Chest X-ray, PA view. Patient: 22 years old, sex F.
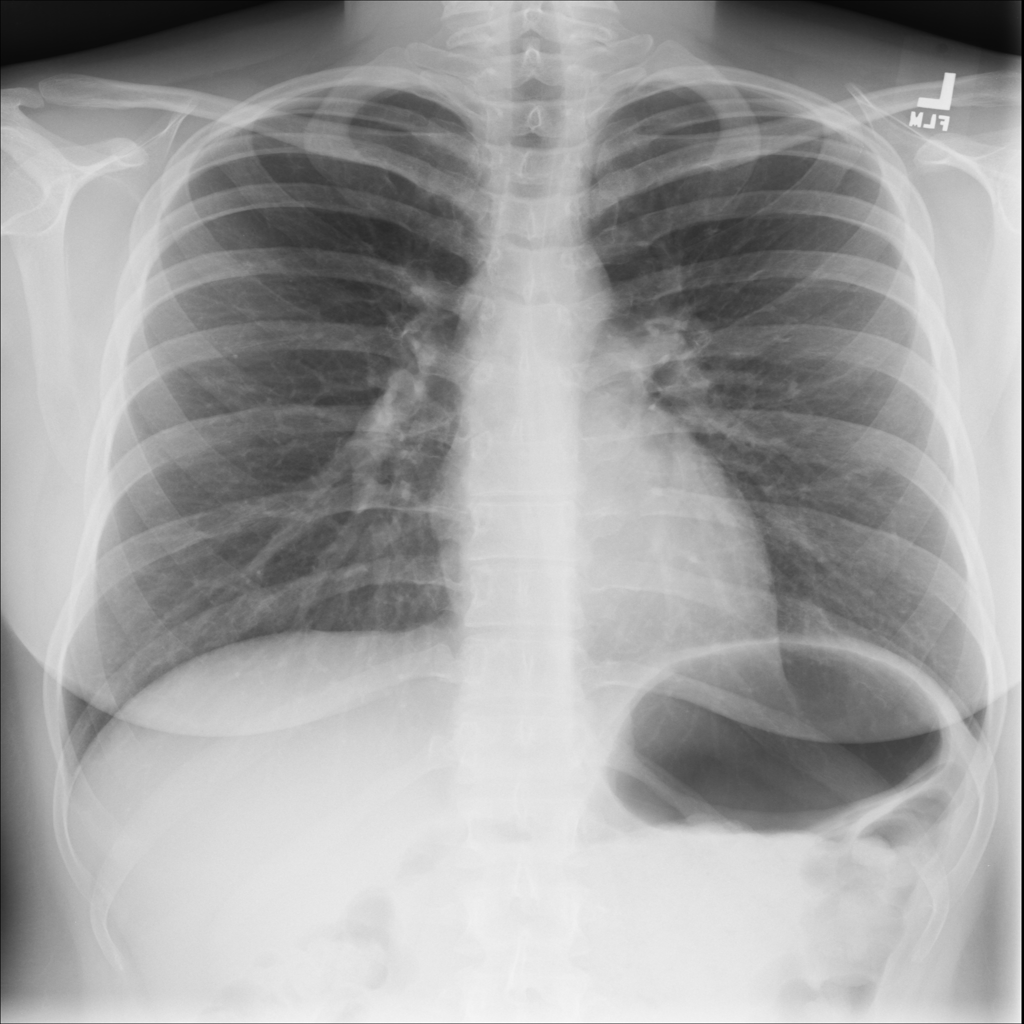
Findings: No Finding